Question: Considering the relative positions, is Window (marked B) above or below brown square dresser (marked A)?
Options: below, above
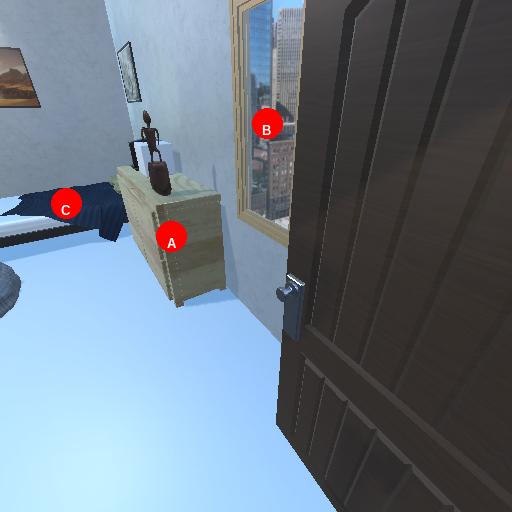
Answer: below